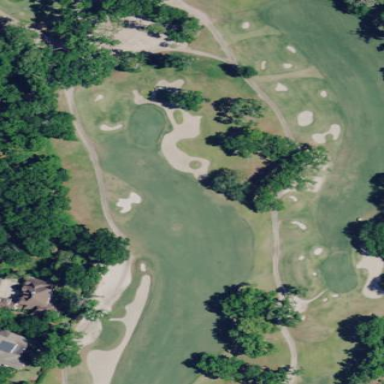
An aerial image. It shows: Grassy area designated as golf fairway.